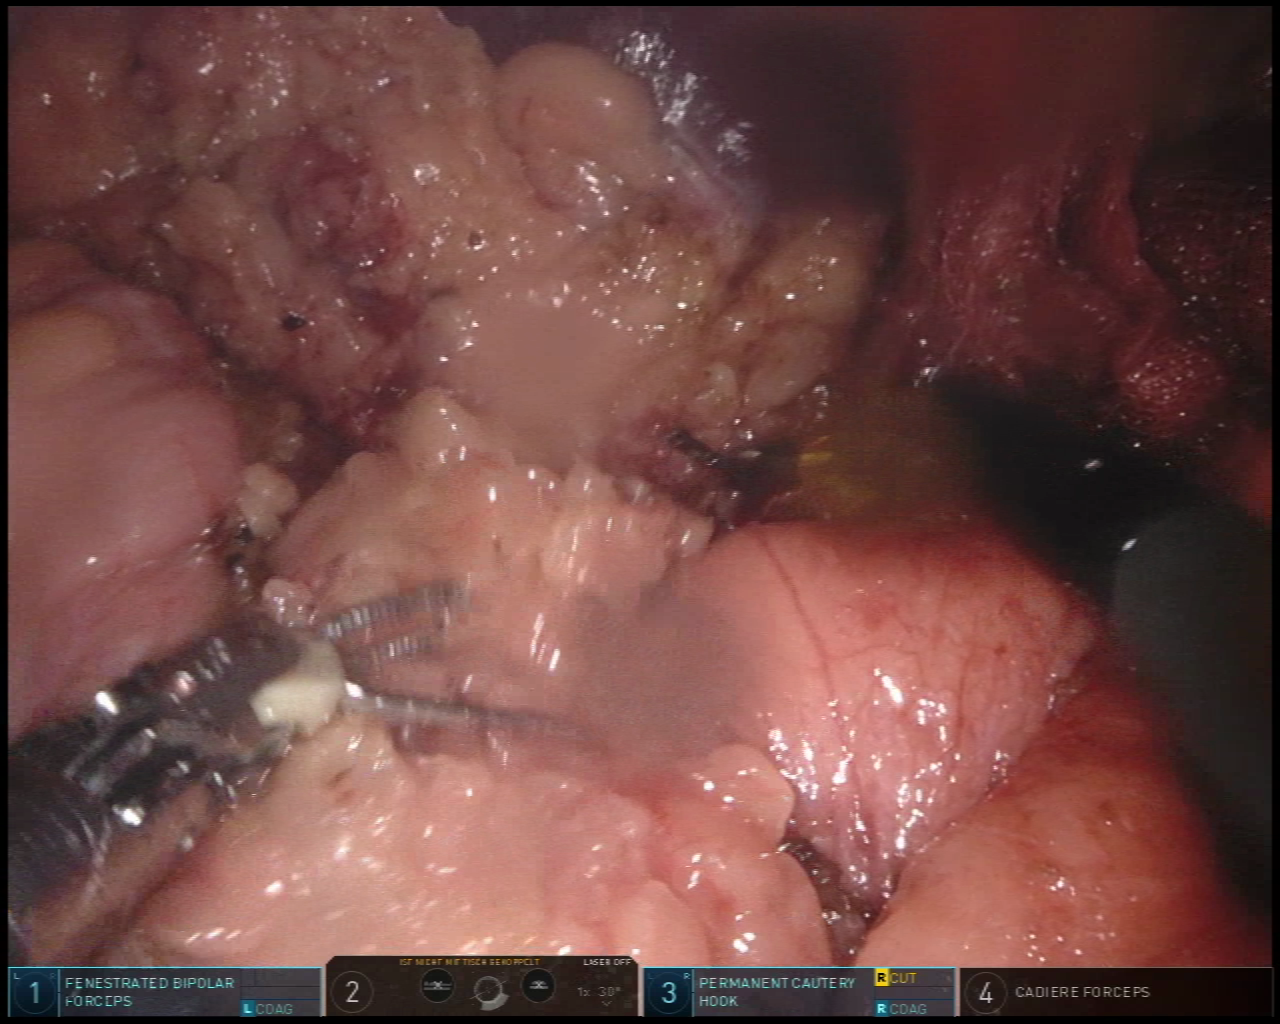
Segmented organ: spleen
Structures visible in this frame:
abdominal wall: yes
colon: yes
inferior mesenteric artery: no
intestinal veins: no
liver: no
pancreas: no
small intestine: no
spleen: yes
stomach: no
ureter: no
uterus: no
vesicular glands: no